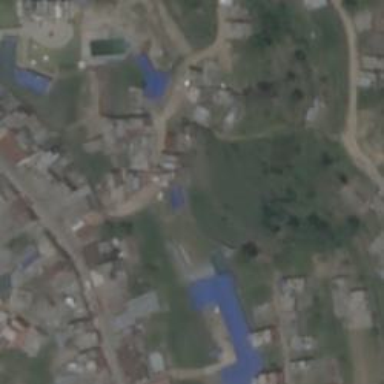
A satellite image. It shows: School.